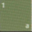
Piece: xx